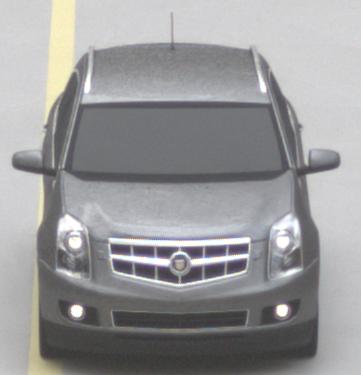
Make: Cadillac
Model: SRX 3.0 V6
Detailed model: SRX (II)
Model produced from: 2010/12
Model produced until: 2012/01
Doors: 5
Color: gray
Road condition: dry road
Daytime: morning or afternoon
Contrast: low contrast